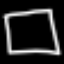
Label: square